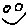
Label: smiley face